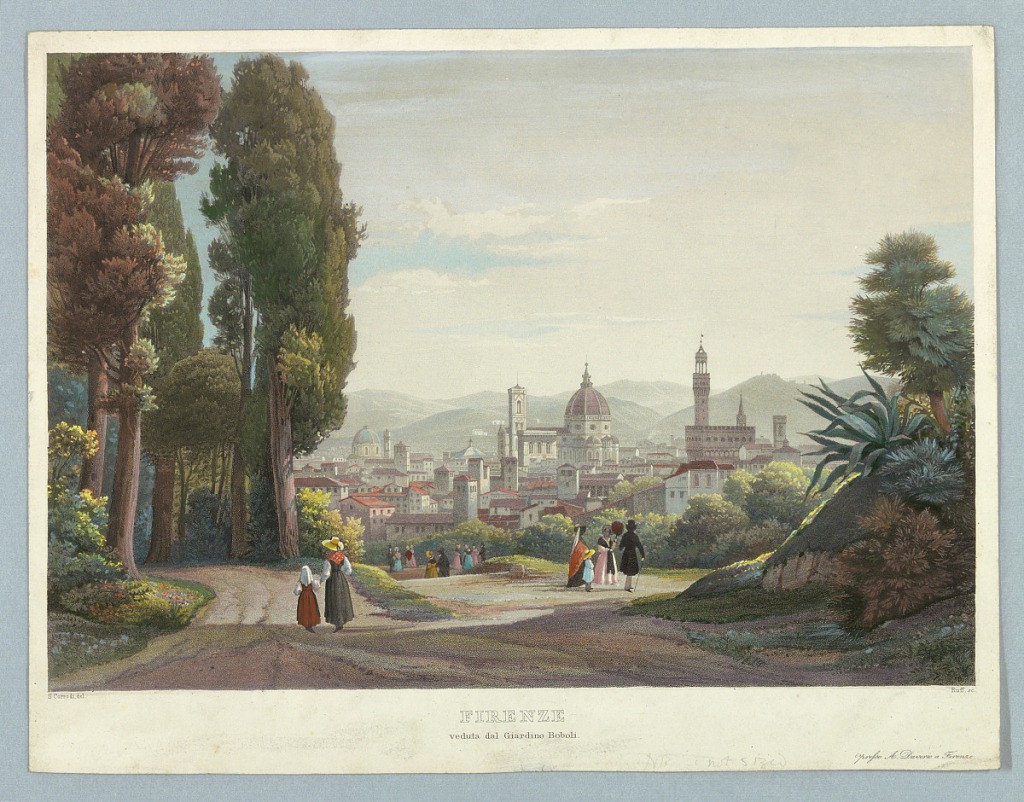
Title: Firenze, Veduta dal Giardino Bobol
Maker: Johannes Ruff, Swiss, 1813 - 1886
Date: ca. 1850
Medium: Aquatint, brush and watercolor on paper
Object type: Print
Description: View of Florence from the Boboli Gardens. The city, center. A path into woods, left, and others, with strollers, center. Title, artists', and publisher's names below.